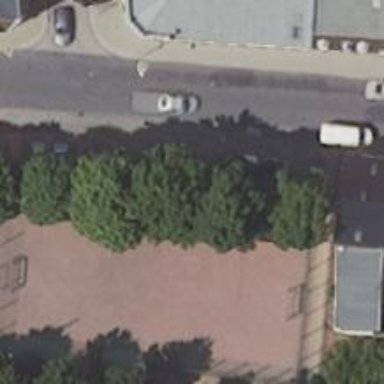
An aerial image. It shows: Street lined with deciduous broadleaved trees.